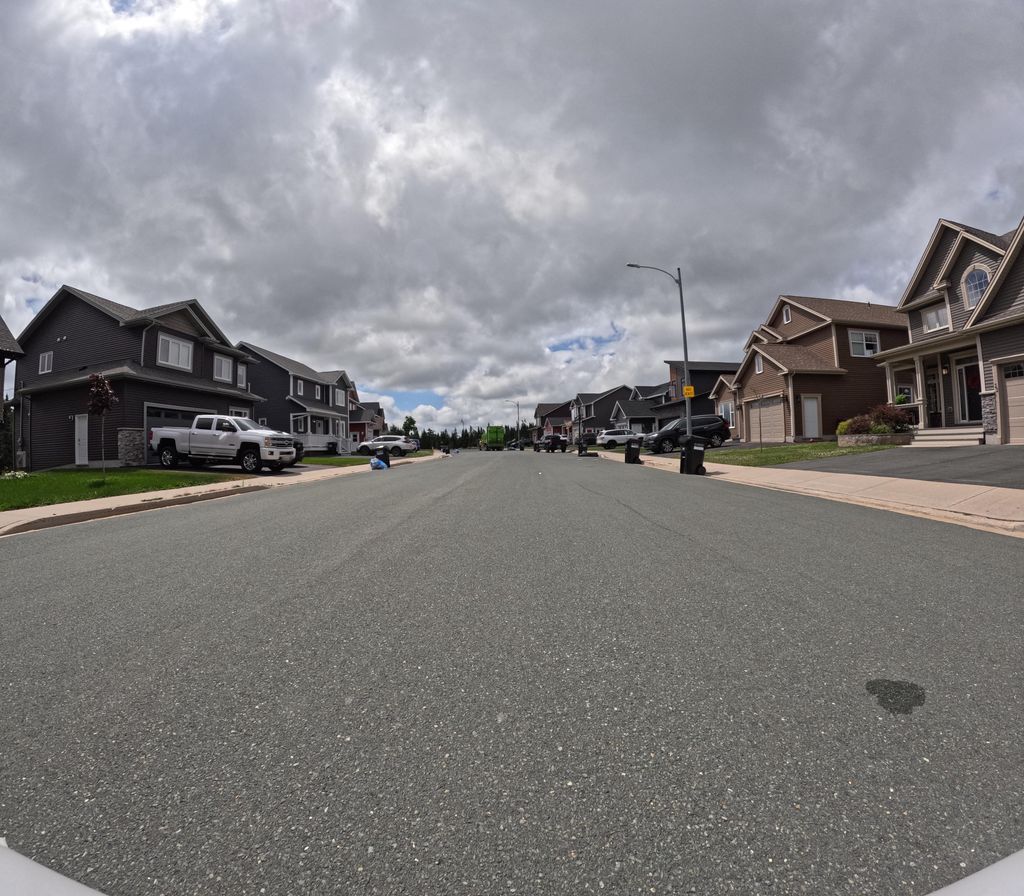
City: st_johns